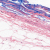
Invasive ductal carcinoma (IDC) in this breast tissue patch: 0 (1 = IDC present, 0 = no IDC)